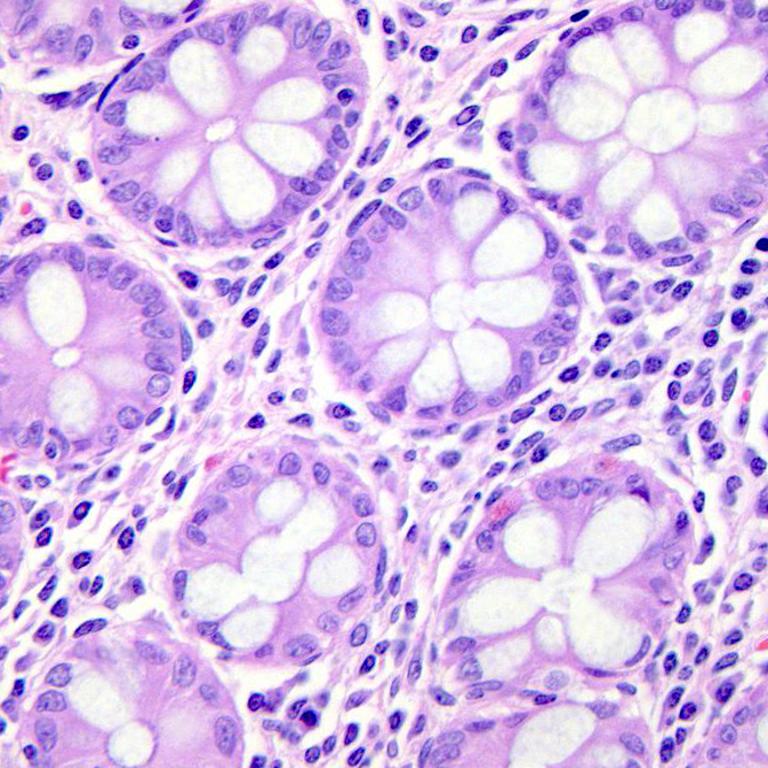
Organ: colon
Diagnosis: benign